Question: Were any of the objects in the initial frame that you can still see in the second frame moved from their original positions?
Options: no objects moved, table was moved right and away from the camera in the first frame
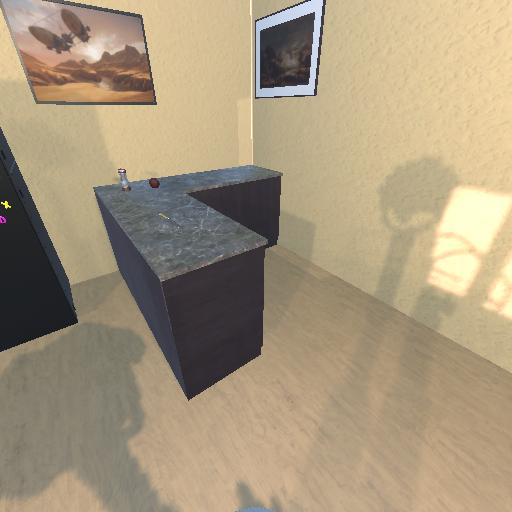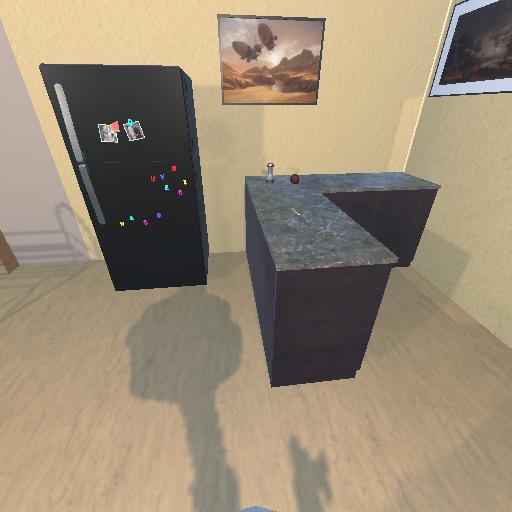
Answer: no objects moved